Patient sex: M
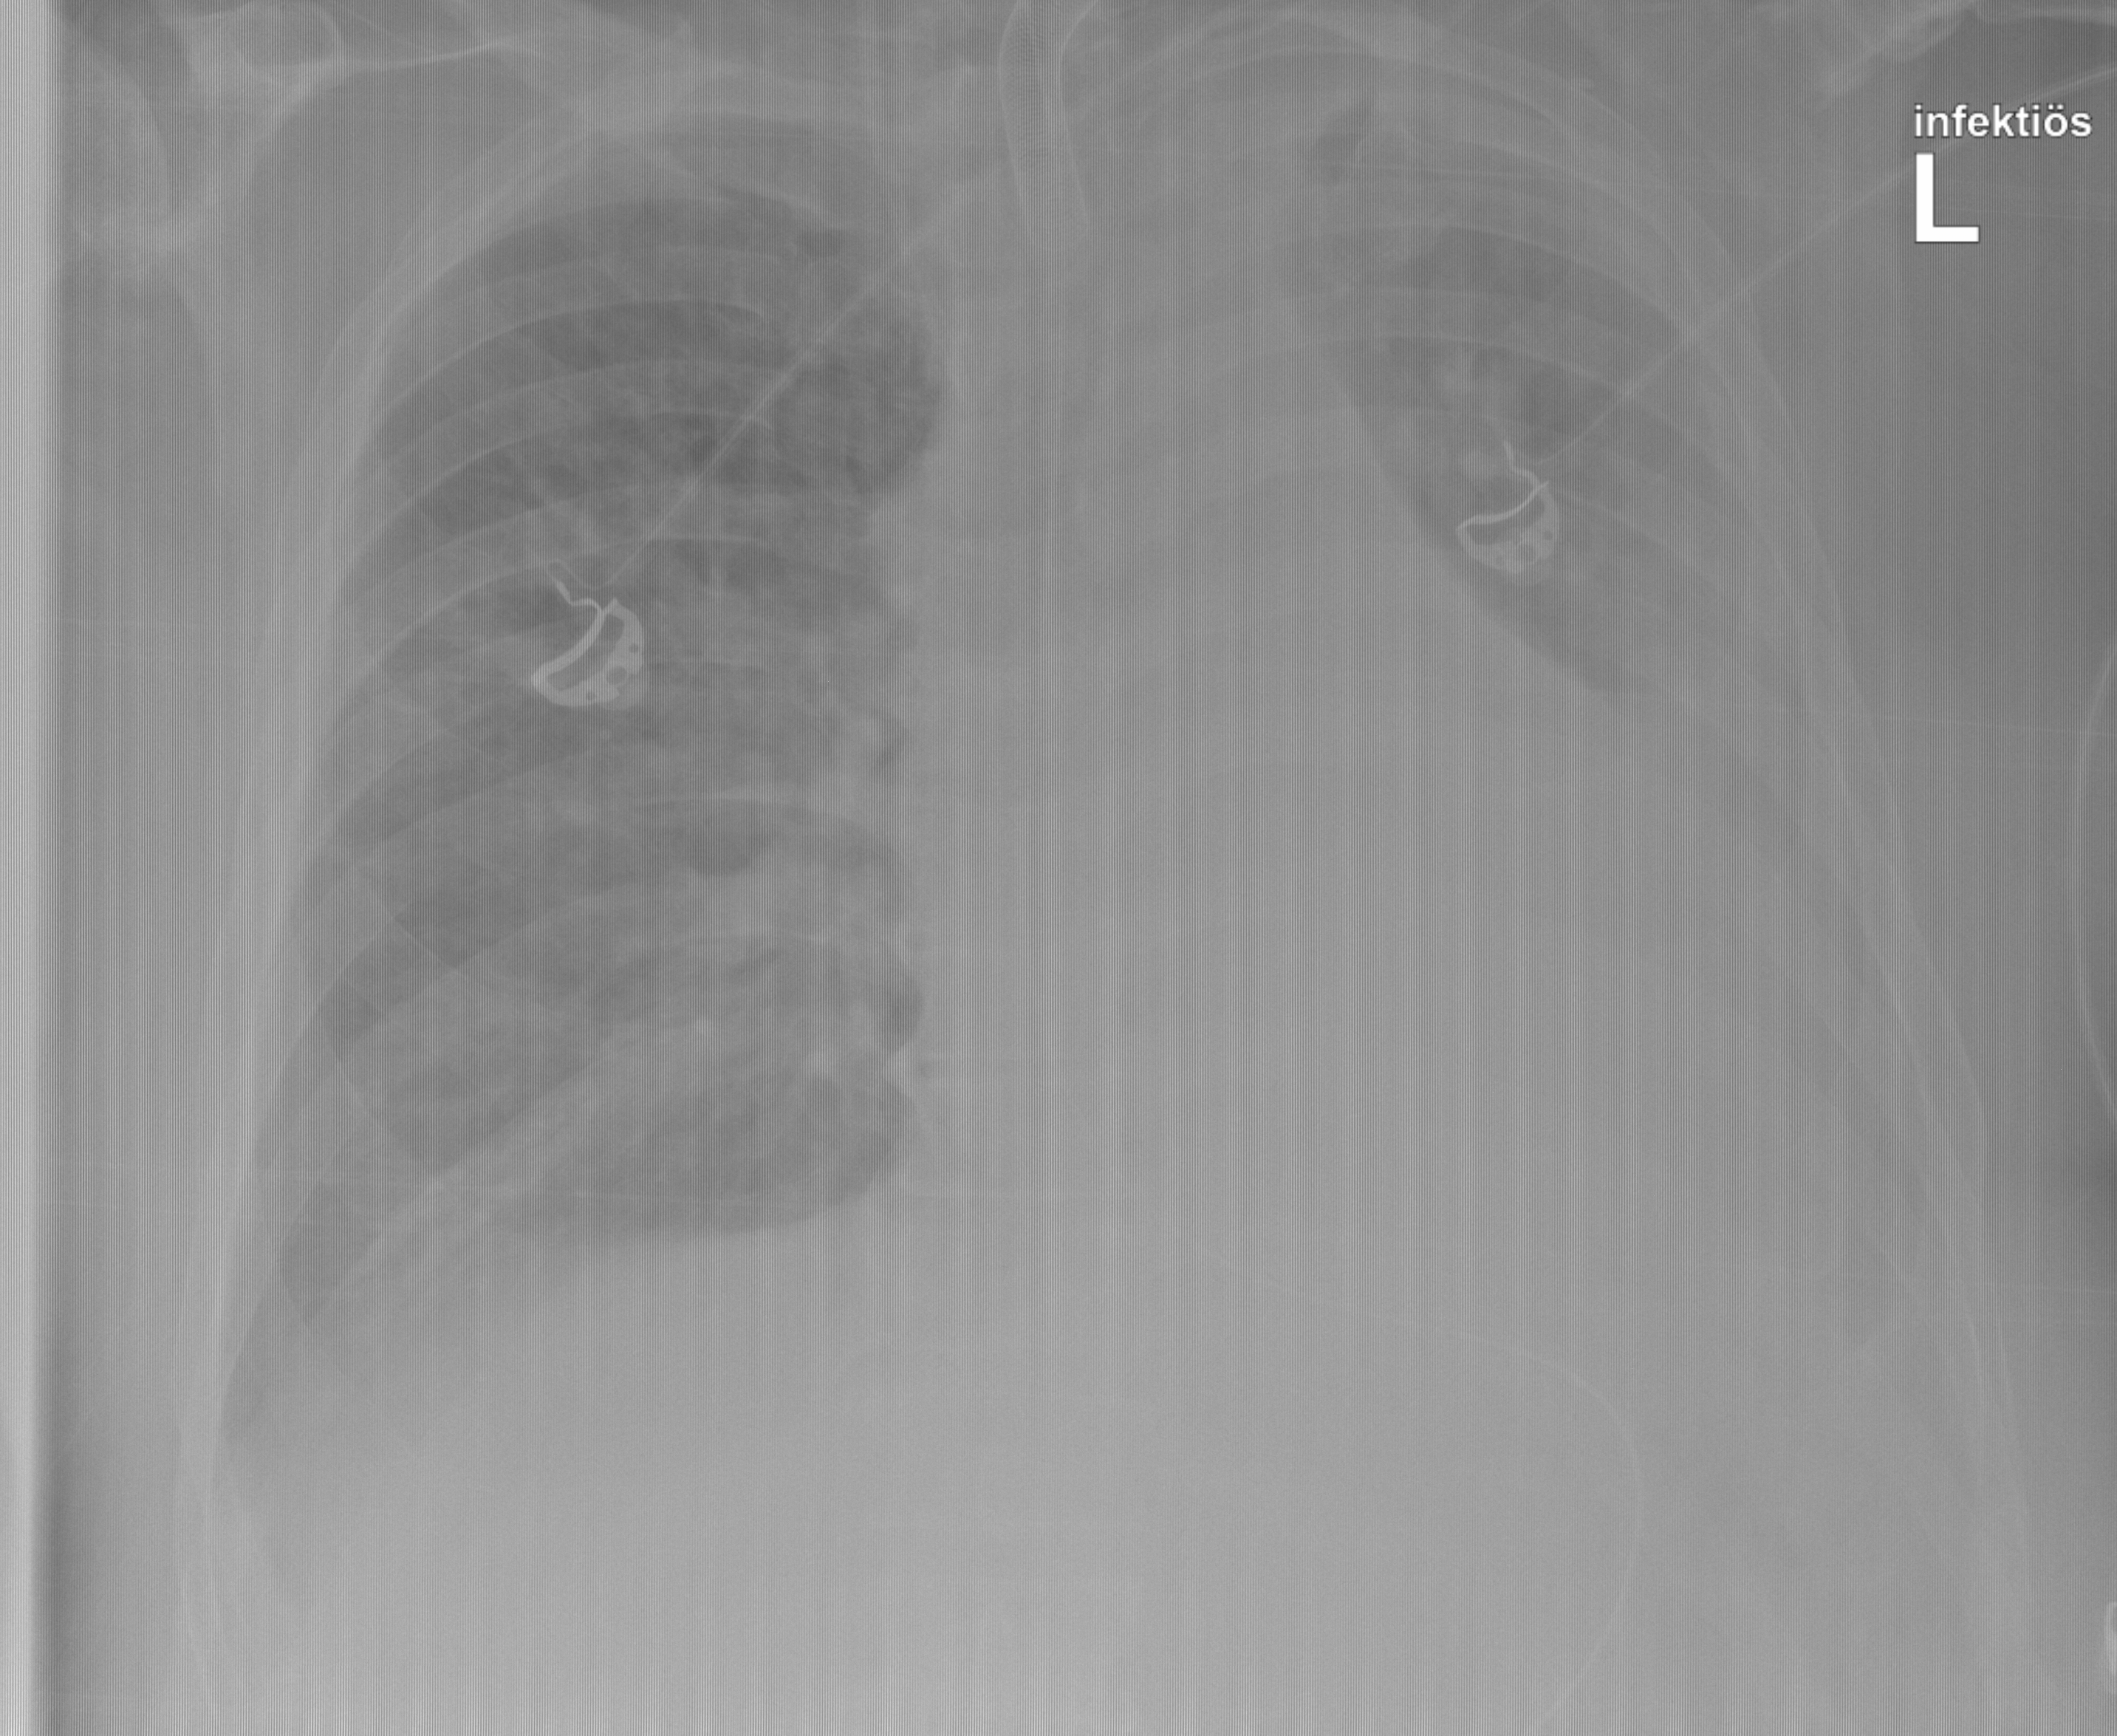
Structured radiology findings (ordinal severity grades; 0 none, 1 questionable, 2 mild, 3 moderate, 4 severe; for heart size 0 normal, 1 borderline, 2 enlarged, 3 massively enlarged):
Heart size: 2
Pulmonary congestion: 2
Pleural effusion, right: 2
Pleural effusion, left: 3
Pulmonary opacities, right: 0
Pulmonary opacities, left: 0
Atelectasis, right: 0
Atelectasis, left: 3